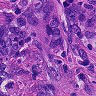
Metastatic tissue present: yes